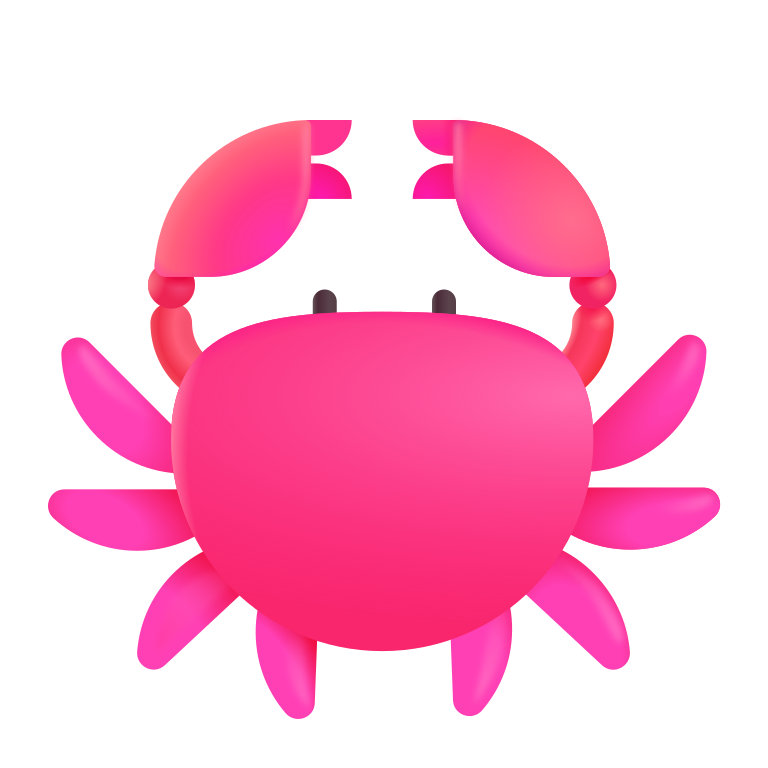
crab color